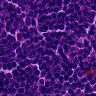
Metastatic tissue present: no